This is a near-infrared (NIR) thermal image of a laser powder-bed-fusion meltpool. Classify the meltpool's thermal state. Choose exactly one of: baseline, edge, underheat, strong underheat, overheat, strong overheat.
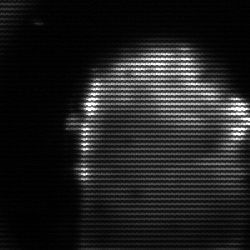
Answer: baseline